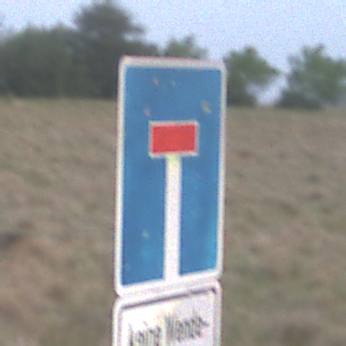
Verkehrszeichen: Sackgasse
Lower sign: HinweisGeaenderteVorfahrtVerkehrsfuehrungVerkehrsregelung3
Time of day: SunriseSunset
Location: Outdoor (Nature)
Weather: Overcast
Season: NotSpecified
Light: Natural